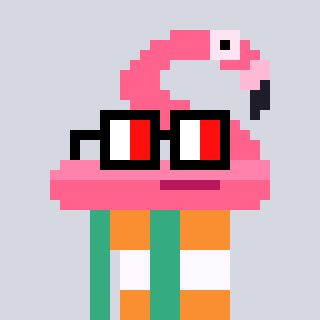
a pixel art character with square glasses with black frames and red eyes, a flamingo-shaped head and a teal-colored body on a cool background